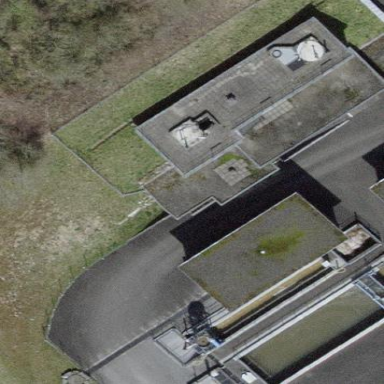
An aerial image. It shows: Building that houses wastewater plant.